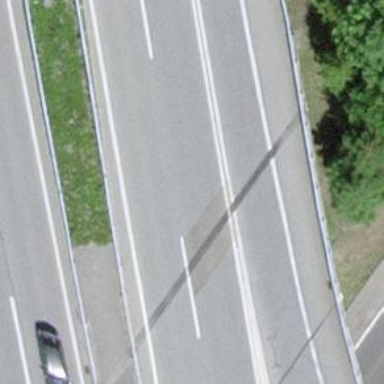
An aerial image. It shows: Bridge on motorway link.